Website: apple
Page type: account-selection
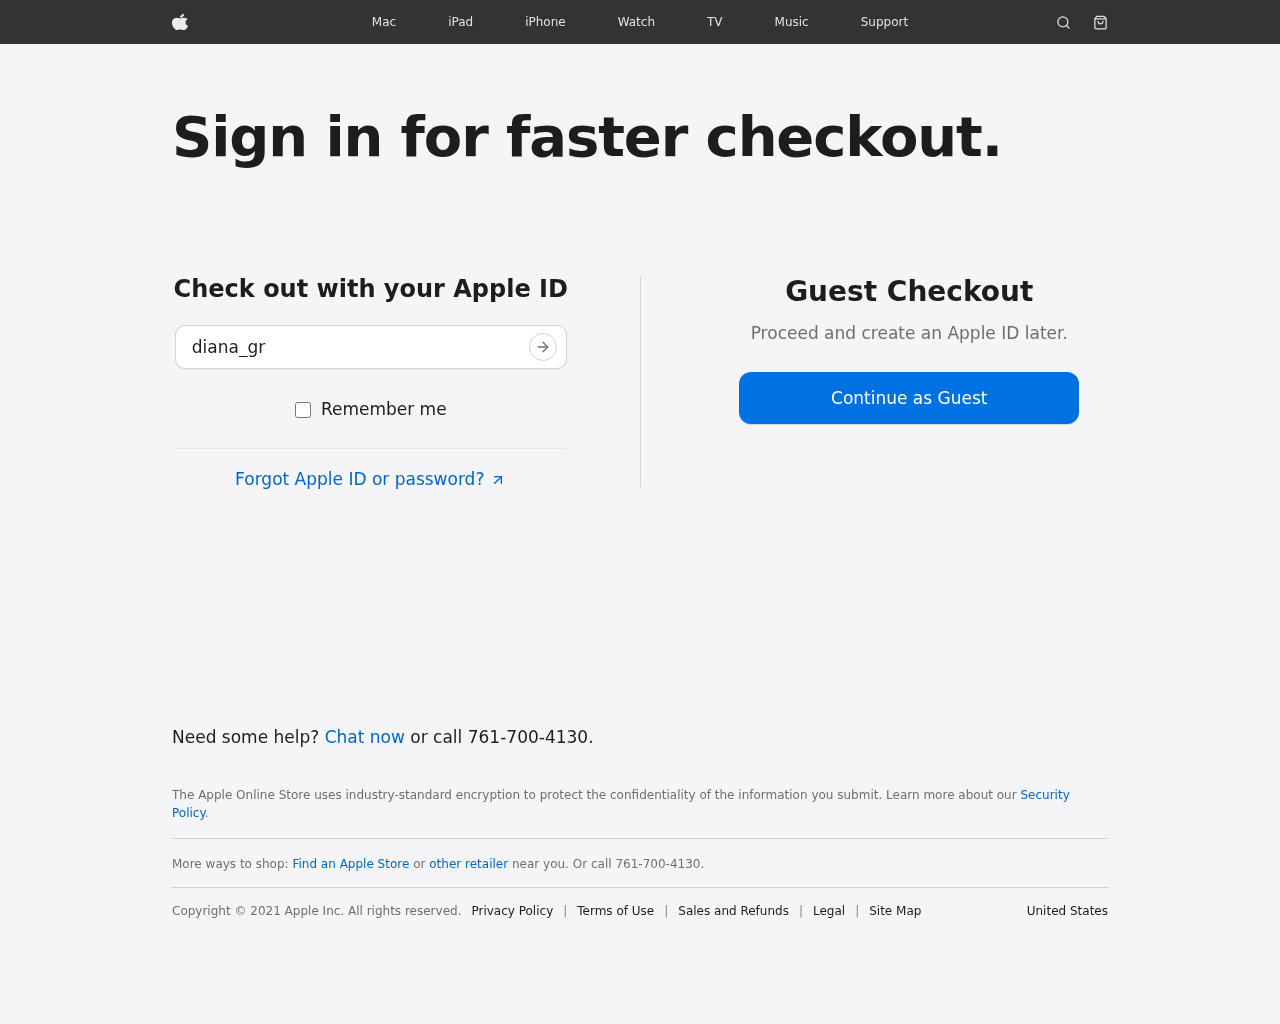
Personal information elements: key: PII_LOGIN_USERNAME
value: diana_grant